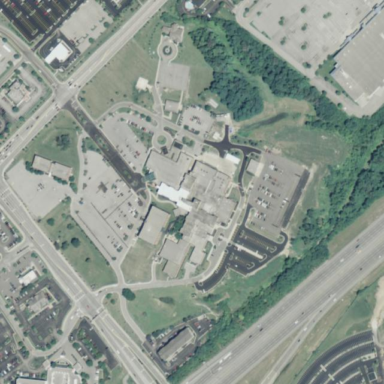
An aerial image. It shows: Hospital providing healthcare services.